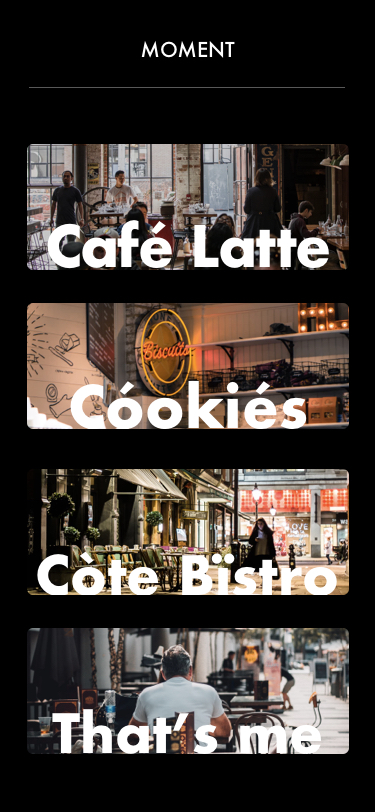
Text in this UI design:
Café Latte
MOMENT
Cóokiés
Còte Bïstro
That’s me